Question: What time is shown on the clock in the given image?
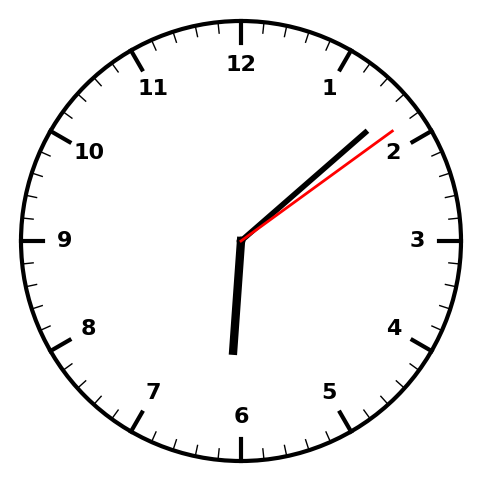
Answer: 06:08:09